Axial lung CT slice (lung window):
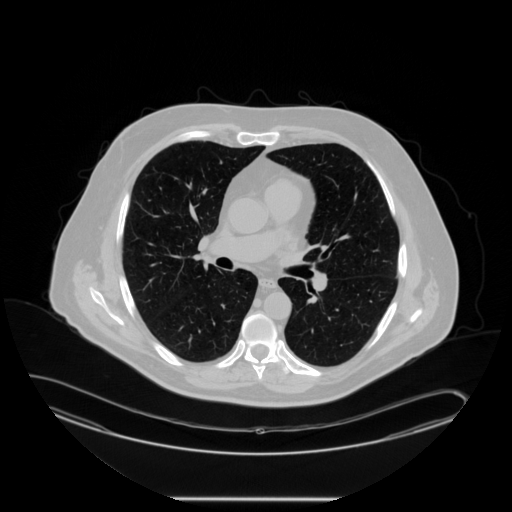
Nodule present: no